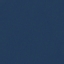
Land use / land cover: SeaLake